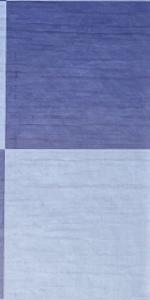
Label: Empty